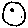
Label: moon